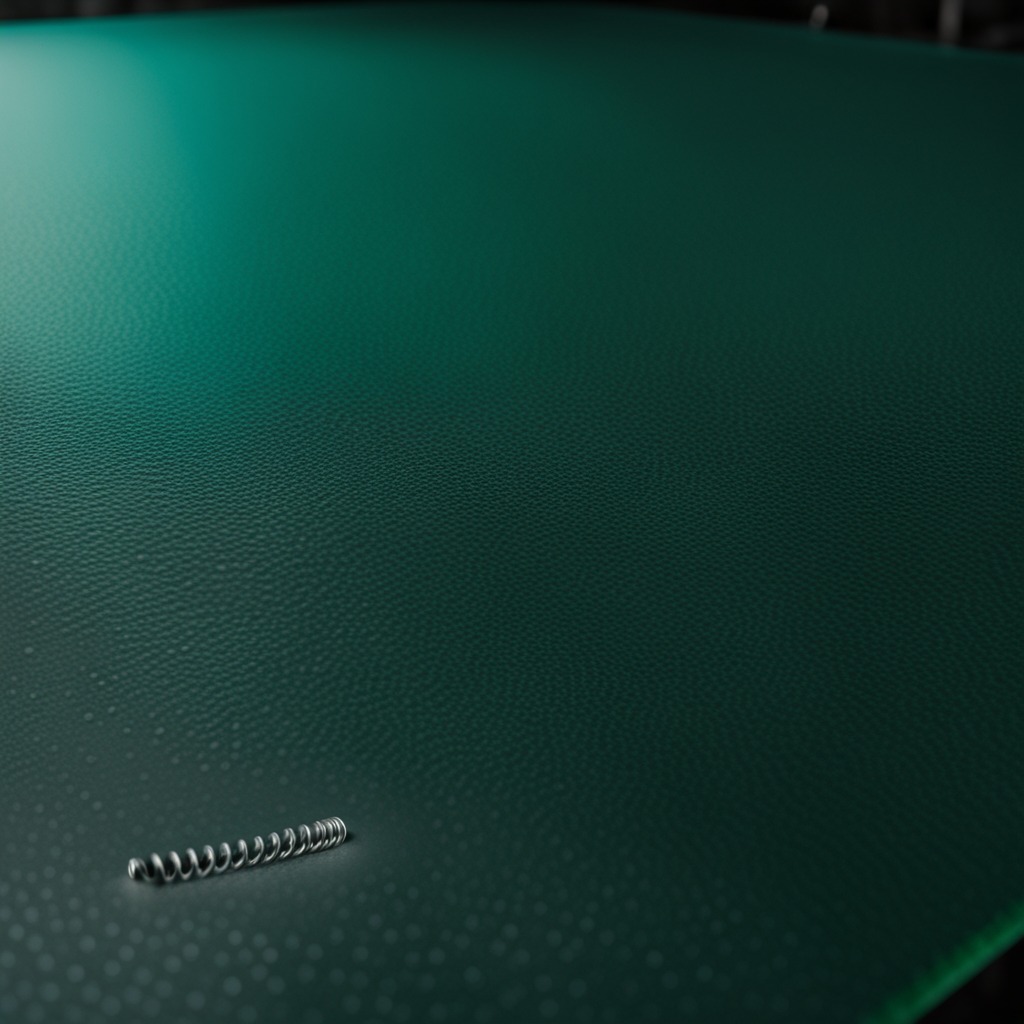
A coiled metal spring lies on the clean granite tabletop.